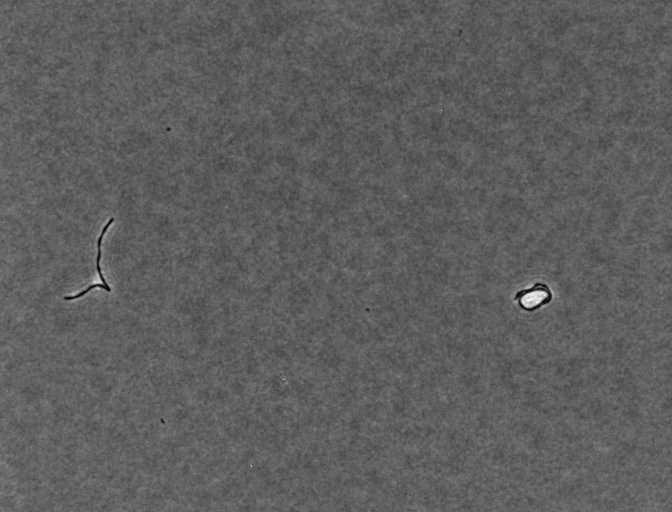
Phase contrast microscopy, 20x objective, 3 h incubation